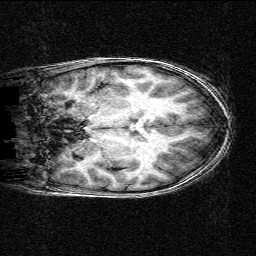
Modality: T1w
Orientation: coronal
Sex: male